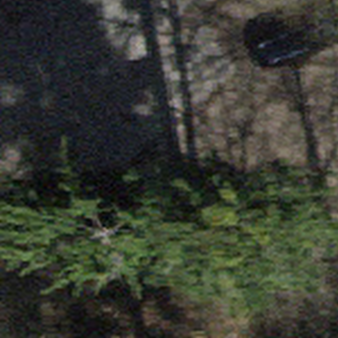
Label: other